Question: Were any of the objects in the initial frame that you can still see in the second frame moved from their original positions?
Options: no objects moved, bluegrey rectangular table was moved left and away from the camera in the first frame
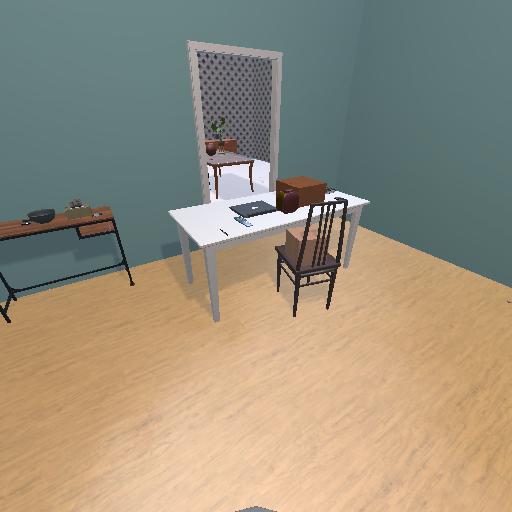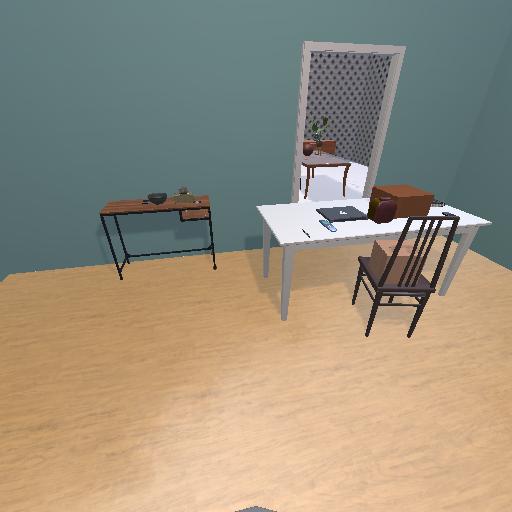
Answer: no objects moved